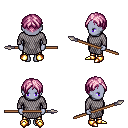
a pixel art fantasy rpg character, female body template, dark elf, purple skin, chain mail, gold greaves, pink parted hairstyle, gold boots, spear, four views (front, back, left, right), 2x2 character sprite sheet, small pixel art, hard edges, no anti-aliasing